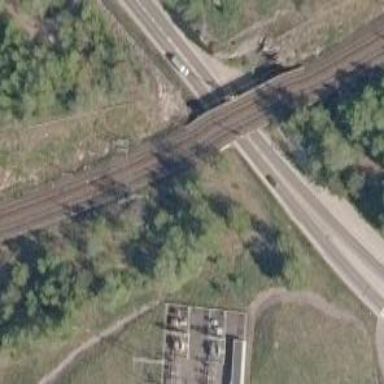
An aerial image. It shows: Bridge with electrified continuous railway track and contact line.